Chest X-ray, AP view. Patient: 20 years old, sex F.
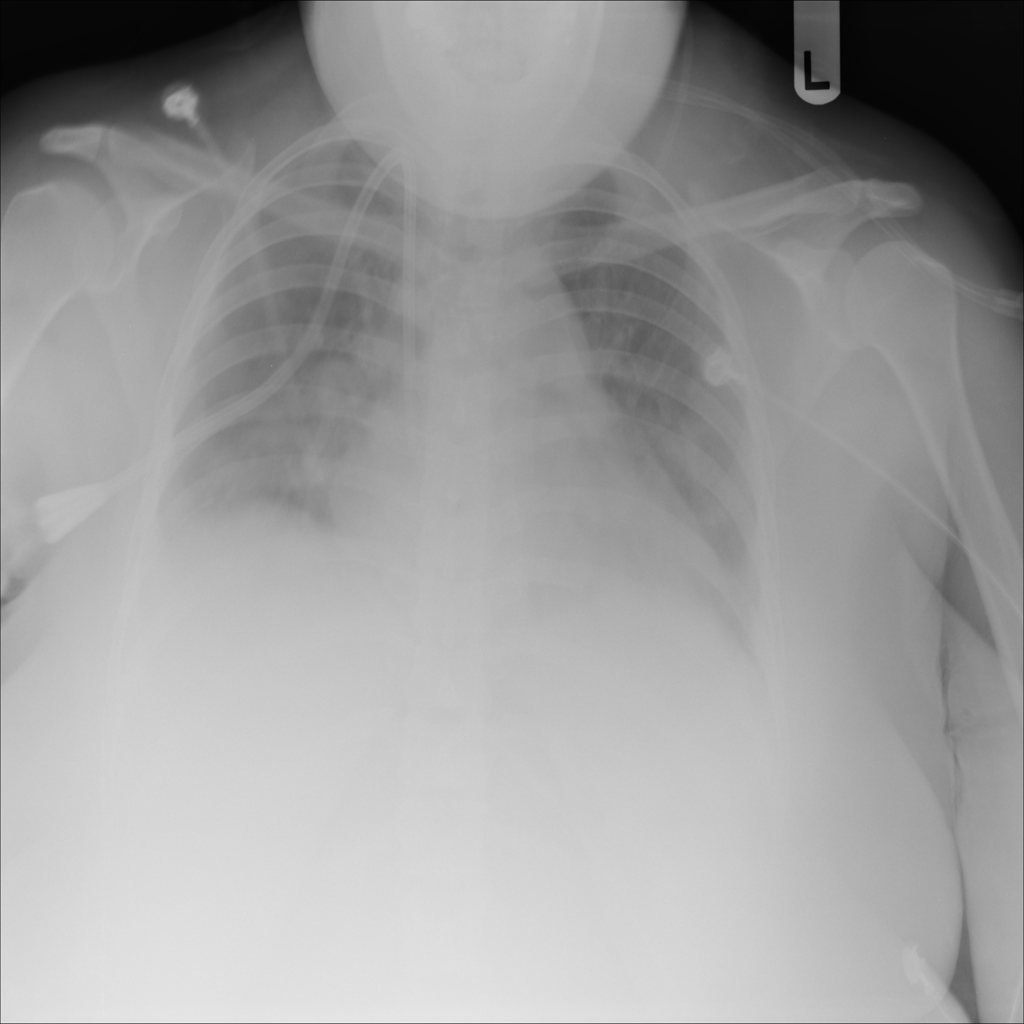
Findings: No Finding